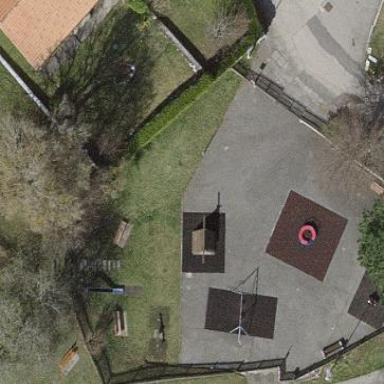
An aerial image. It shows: Playground area for leisure land.